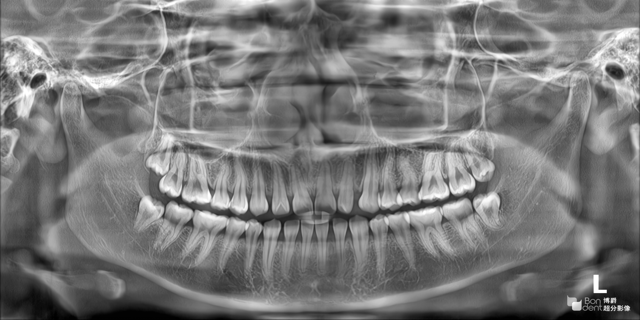
adult